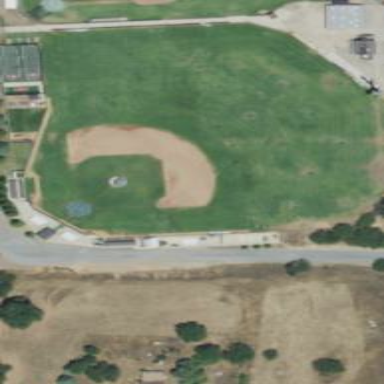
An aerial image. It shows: Baseball pitch for leisure and sports activities.